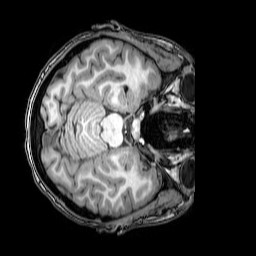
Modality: T1w
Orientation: axial
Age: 21
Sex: female